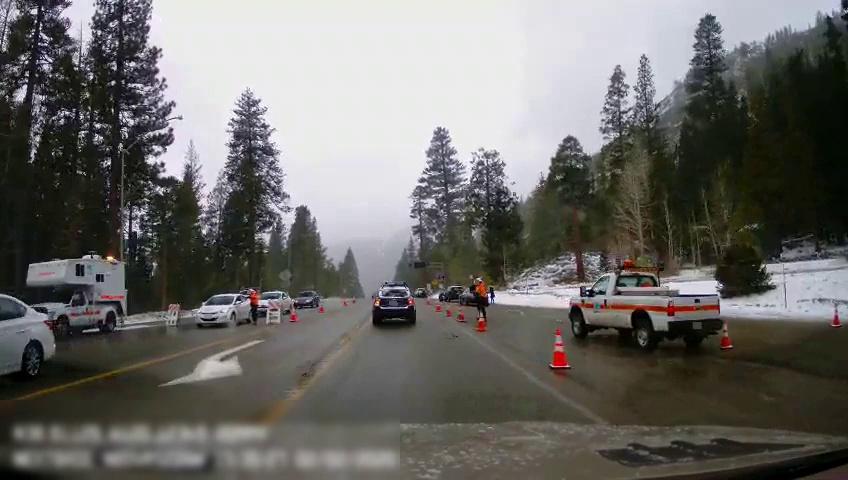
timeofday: Day
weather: Snowy
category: Drivable Space
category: Vehicles | Truck
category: Vehicles | SUV
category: Vehicles | SUV
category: Pedestrians
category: Pedestrians
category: Vehicles | Car
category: Vehicles | Truck
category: Pedestrians
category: Vehicles | Truck
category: Vehicles | Car
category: Vehicles | Car
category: Vehicles | Car
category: Vehicles | Car
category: Pedestrians
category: Vehicles | SUV
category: Lanes | Current Lane
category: Lanes | Opposite Lane
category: Lanes | Current Lane
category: Traffic | Signs
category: Traffic | Signs